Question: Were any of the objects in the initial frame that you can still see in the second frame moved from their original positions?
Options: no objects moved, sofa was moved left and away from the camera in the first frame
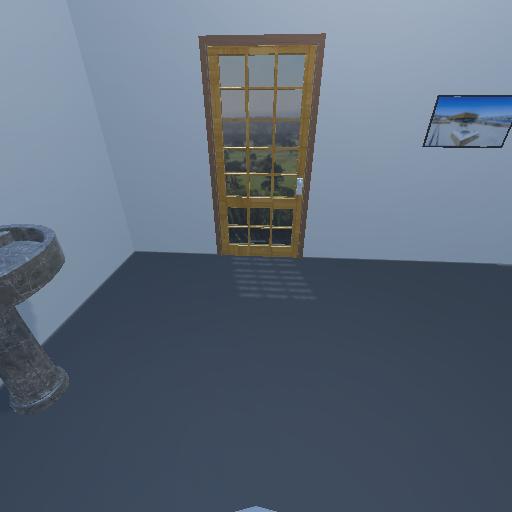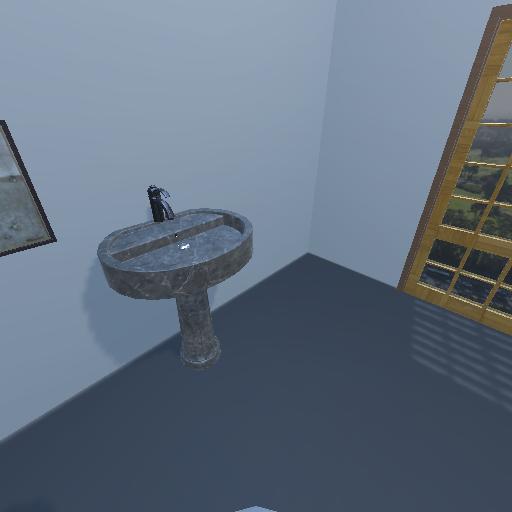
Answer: no objects moved